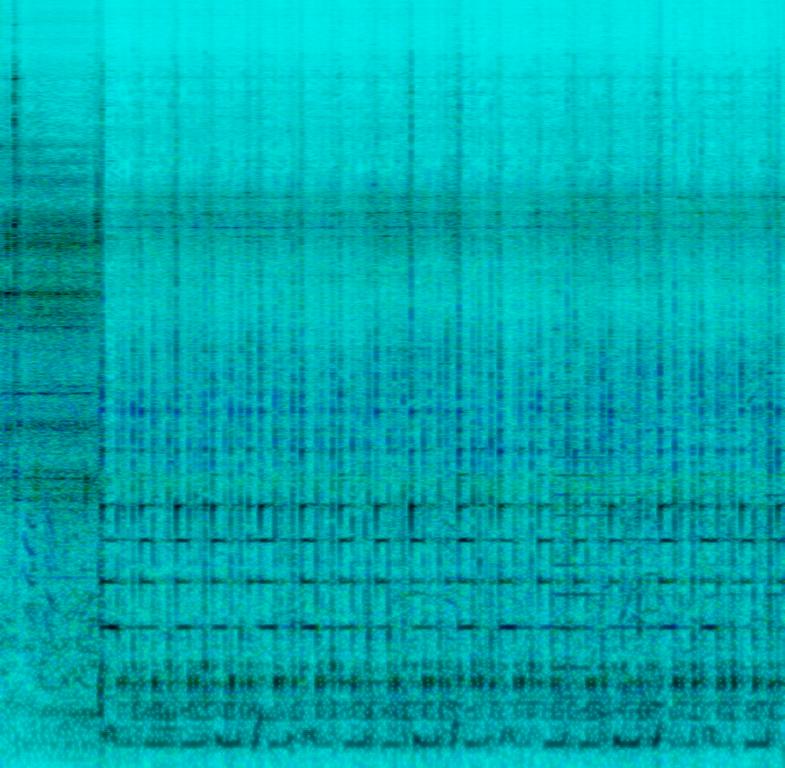
This audio contains someone playing a very fast groove on tablas then another instrument takes over playing the same rhythm on a metallic rattle instrument. You can hear people talking and the crowd is cheering. The atmosphere sounds relaxed and joyful. This song may be playing live at an instrument battle.